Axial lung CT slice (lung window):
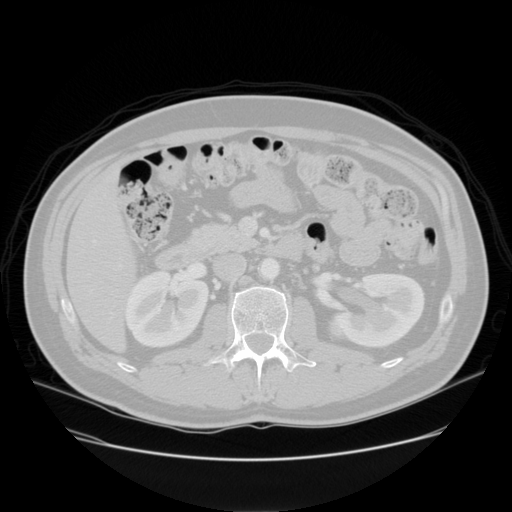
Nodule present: no